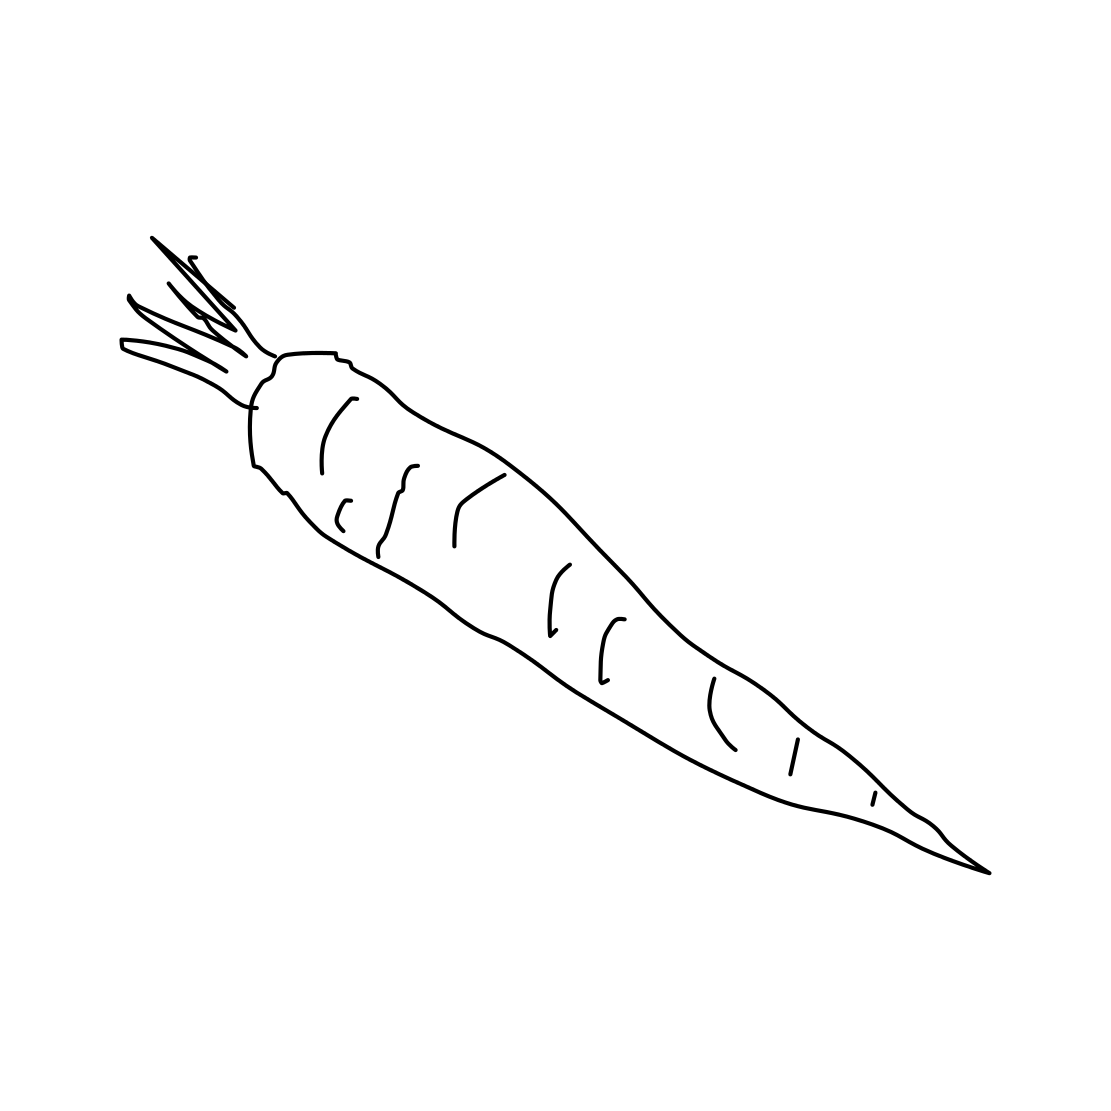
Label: carrot